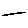
Label: line